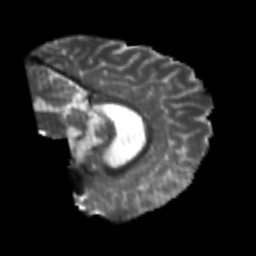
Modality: T2w
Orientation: sagittal
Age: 23
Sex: male
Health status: healthy
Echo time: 0.074 s